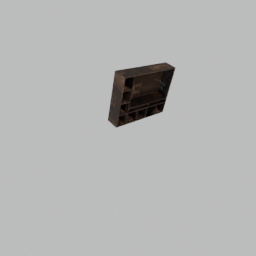
Label: furniture